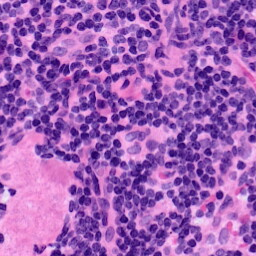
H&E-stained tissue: LymphNode